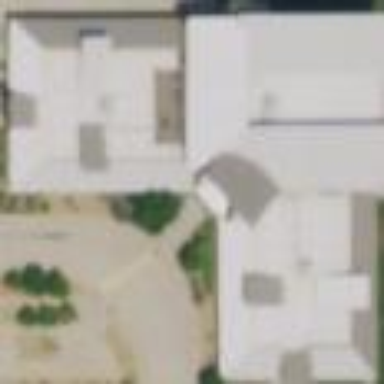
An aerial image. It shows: Hospital building with healthcare amenities.